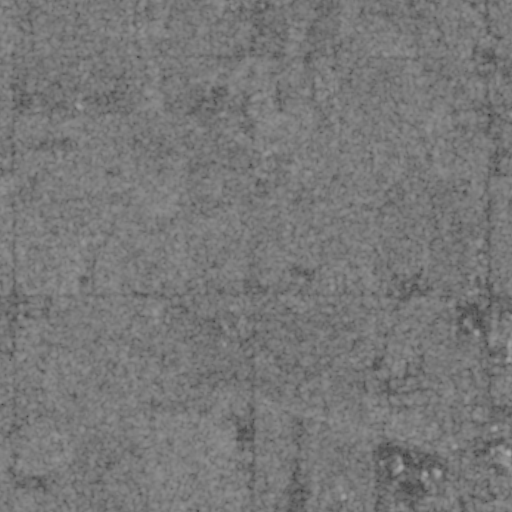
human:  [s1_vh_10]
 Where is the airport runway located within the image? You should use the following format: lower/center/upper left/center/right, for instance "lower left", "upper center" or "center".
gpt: The airport runway is located in the lower center of the image.
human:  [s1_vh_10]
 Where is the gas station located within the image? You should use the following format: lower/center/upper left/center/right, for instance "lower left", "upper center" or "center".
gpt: The gas station is located in the lower right of the image.
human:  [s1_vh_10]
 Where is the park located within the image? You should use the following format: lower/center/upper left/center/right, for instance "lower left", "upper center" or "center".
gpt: The park is located in the lower right of the image.
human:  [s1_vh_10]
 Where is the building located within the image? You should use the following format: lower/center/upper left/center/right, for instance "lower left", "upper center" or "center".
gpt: The building is located in the right of the image.
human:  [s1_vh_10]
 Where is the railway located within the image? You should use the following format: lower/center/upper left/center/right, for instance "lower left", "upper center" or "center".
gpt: The railway is located in the lower of the image.
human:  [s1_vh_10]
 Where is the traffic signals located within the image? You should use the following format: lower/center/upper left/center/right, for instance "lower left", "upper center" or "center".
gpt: The traffic signals is located in the lower right of the image.
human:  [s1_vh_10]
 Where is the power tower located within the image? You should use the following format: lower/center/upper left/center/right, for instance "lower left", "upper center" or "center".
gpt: There is no power tower in the image.

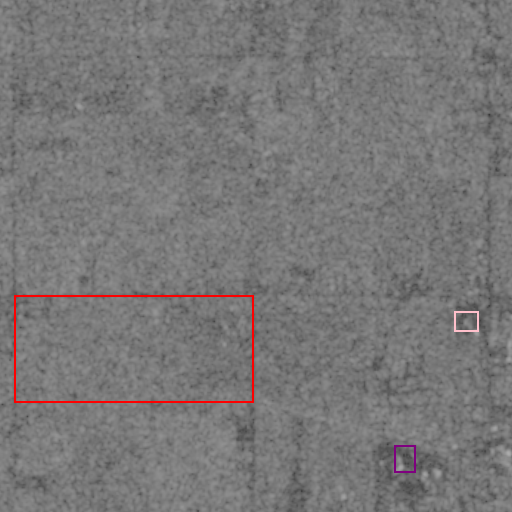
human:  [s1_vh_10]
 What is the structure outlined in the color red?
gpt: The structure outlined in red is a crop field.
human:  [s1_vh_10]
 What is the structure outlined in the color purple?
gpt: The structure outlined in purple is a park.
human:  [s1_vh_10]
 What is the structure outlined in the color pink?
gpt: The structure outlined in pink is a building.
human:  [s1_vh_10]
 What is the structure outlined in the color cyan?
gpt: There is no cyan outline.